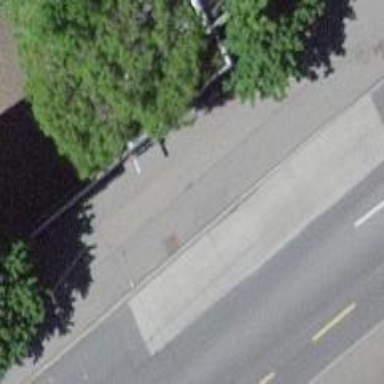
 serving as platform for public transportation."